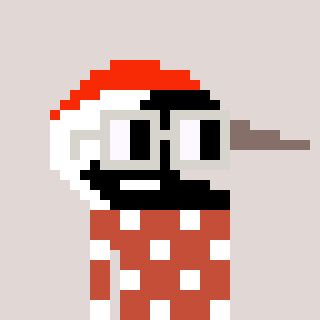
a pixel art character with square light gray glasses, a crane-shaped head and a rust-colored body on a warm background